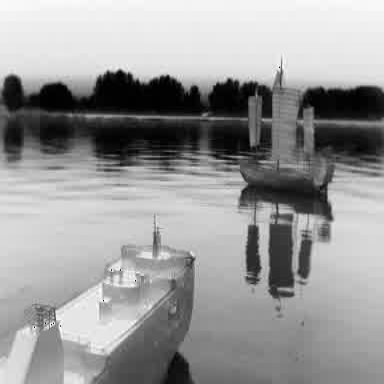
There is a container_ship in the infrared image.